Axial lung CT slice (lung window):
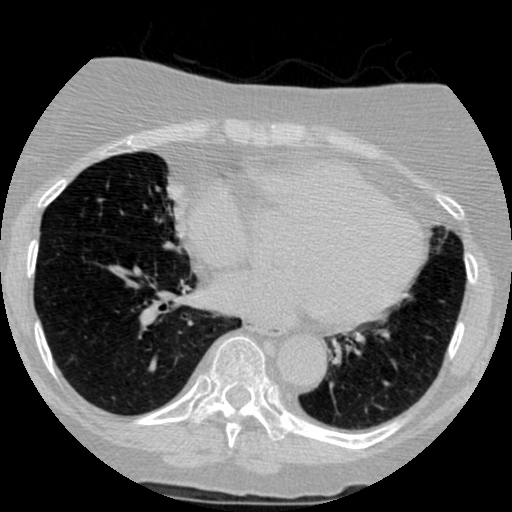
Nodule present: yes
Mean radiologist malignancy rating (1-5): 2